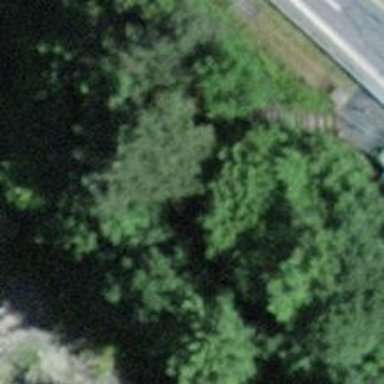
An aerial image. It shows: Road with steps.